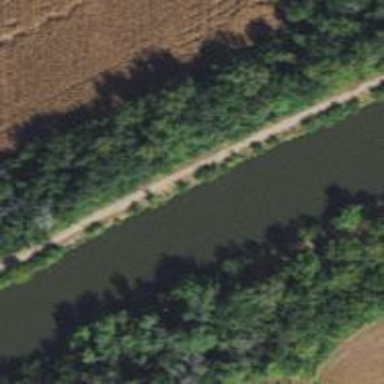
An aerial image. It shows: Canal.